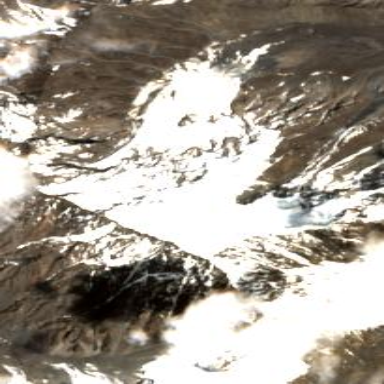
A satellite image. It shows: Stunning view of glacier.